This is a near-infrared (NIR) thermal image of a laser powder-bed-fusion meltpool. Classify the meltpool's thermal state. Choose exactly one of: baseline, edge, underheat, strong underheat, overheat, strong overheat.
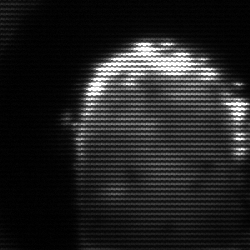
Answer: baseline